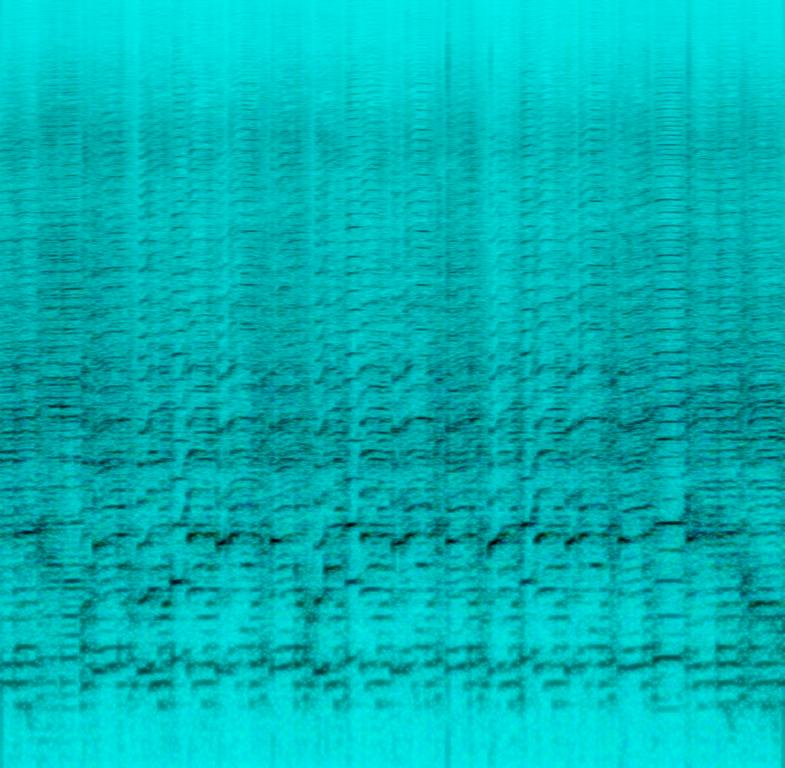
The low quality recording features a funky harmonica solo melody being played. The recording is noisy and in mono.